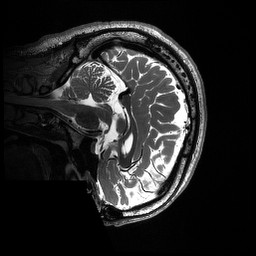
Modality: T2w
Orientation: sagittal
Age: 23
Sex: male